Interaction volume radius: 10 \u00c5
Interaction volume height: 15 \u00c5
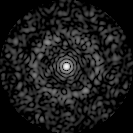
Disorder parameter: 0.8321